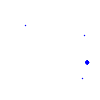
Particle: proton